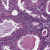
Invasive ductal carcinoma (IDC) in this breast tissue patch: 0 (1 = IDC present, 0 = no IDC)